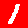
Digit: 1